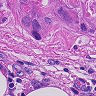
Metastatic tissue present: yes